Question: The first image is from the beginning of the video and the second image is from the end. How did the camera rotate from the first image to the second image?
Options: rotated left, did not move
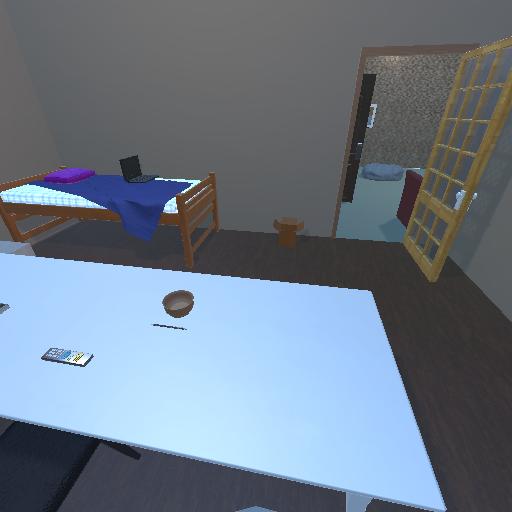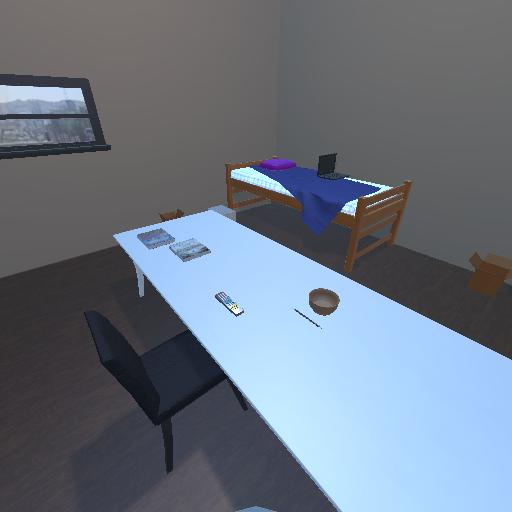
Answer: rotated left